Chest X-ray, AP view. Patient: 54 years old, sex M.
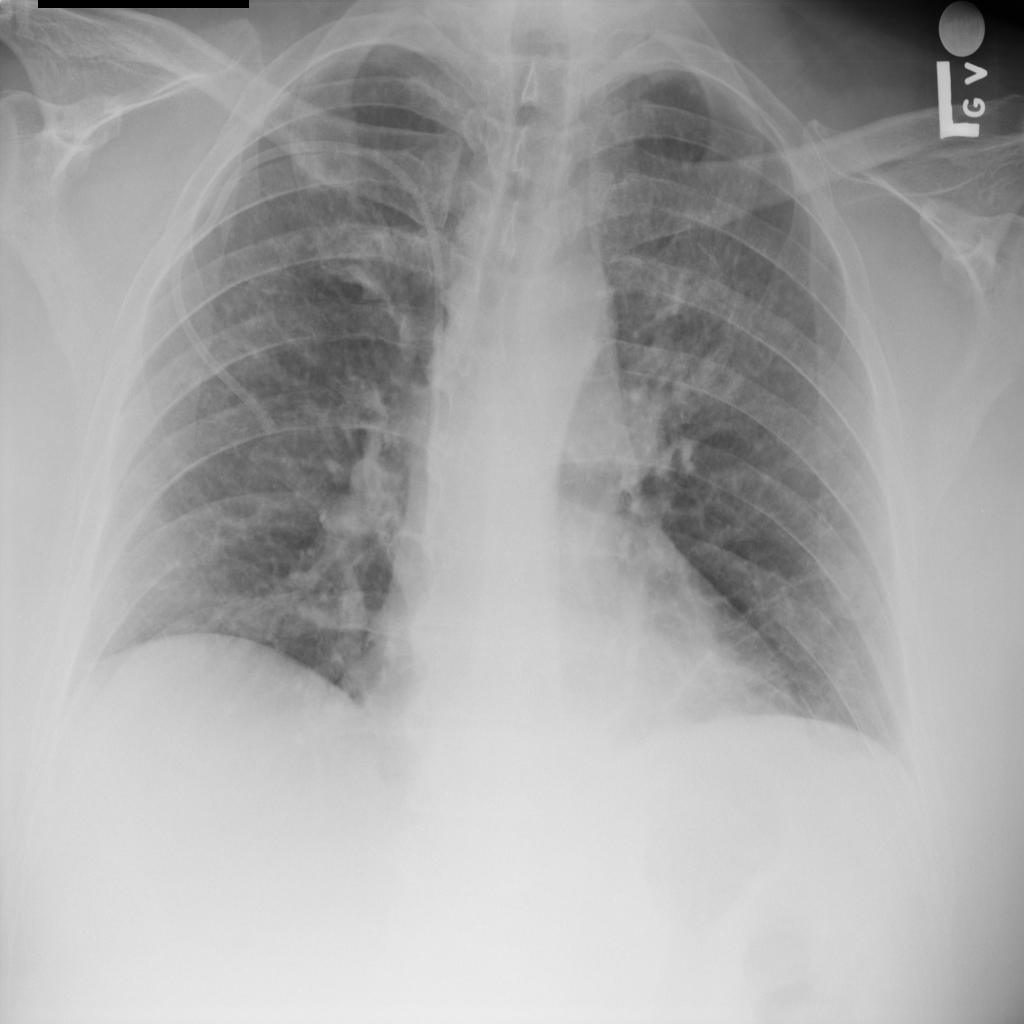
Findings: Atelectasis